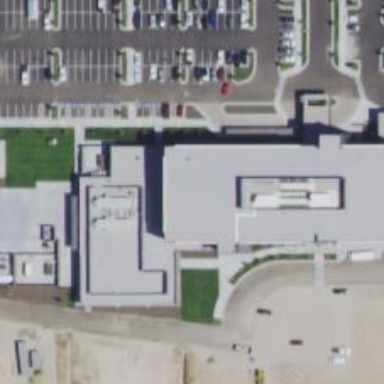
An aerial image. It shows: Healthcare clinic.